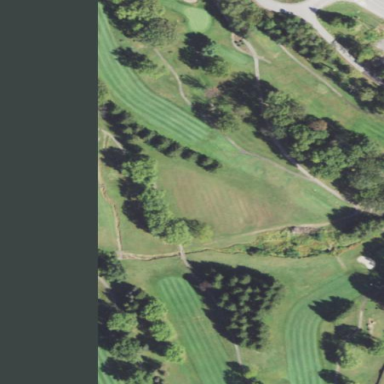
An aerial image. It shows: Golf fairway surrounded by grass.